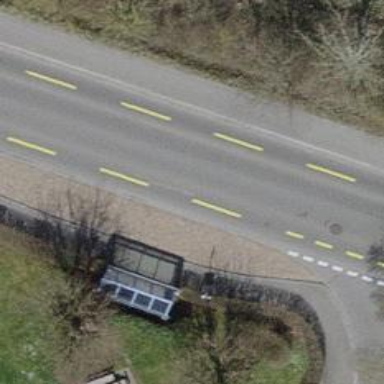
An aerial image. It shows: Secondary road with asphalt surface and designated cycle lane.